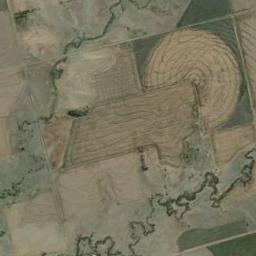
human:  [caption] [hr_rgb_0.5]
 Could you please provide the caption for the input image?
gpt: There is a circle farmland and some bare square farmland .

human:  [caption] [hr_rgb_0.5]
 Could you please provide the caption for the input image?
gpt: A khaki fan-shaped farmland is on the wasteland .

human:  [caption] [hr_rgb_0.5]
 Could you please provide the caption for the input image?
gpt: A semi-circular tan farmland .

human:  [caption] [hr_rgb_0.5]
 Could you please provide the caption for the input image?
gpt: There is only one incomplete circle of farmland .

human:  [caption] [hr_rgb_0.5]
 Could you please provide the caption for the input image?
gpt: A deserted circular farmland between two rivers .